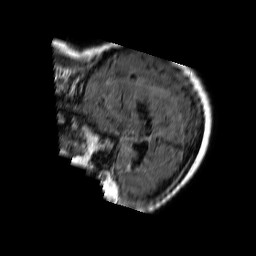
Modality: FLAIR
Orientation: sagittal
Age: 78
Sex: female
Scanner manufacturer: philips
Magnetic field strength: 1.5 T
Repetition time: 6 s
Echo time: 0.12 s